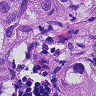
Metastatic tissue present: yes